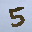
Label: 5